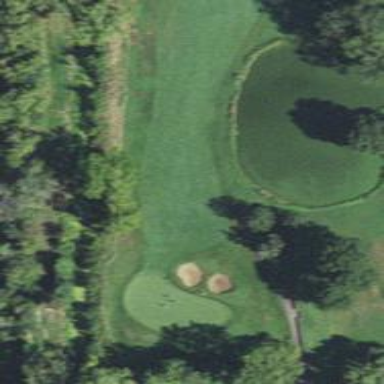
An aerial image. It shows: Picturesque scene of golf course with lateral water hazard.